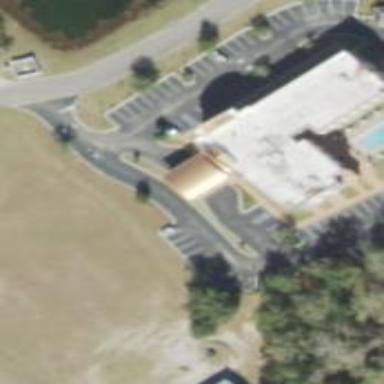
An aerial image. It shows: Hotel building.